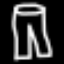
Label: pants